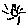
Label: sun